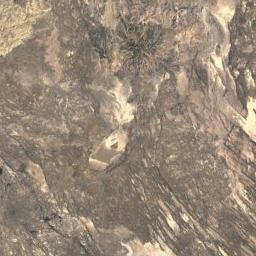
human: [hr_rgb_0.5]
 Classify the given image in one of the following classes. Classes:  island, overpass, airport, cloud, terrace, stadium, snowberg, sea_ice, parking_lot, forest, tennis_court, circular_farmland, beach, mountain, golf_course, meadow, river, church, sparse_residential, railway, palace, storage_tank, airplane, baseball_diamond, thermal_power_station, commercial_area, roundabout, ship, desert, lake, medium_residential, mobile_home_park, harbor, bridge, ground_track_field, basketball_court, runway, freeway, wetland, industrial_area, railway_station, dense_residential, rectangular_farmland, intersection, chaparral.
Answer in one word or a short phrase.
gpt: mountain